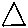
Label: triangle